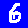
Digit: 6